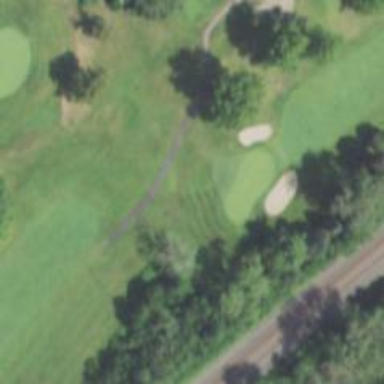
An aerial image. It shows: Golf hole.